Question: I have the following (sample) dataset:
'''
df <- data.table(
firm = rep(c("A","B"),each=20),
year = c(1994,1994,1994,1994,1994,1994,1994,1994,1994,1994,2000,2000,2000,2002,2002,2002,2003,2003,2003,2003,1975,1975,1975,1975,1975,1975,1976,1976,1977,1977,1977,1977,1977,1977,1977,1977,1977,1978,1978,1978),
patent_number=c(<PHONE>,<PHONE>,<PHONE>,<PHONE>,<PHONE>,<PHONE>,<PHONE>,<PHONE>,<PHONE>,<PHONE>,<PHONE>,<PHONE>,<PHONE>,<PHONE>,<PHONE>,<PHONE>,<PHONE>,<PHONE>,<PHONE>,<PHONE>,<PHONE>,<PHONE>,<PHONE>,<PHONE>,<PHONE>,<PHONE>,<PHONE>,<PHONE>,<PHONE>,<PHONE>,<PHONE>,<PHONE>,<PHONE>,<PHONE>,<PHONE>,<PHONE>,<PHONE>,<PHONE>,<PHONE>,<PHONE>),
class=c("73","73","73","73","73","73","73","73","73","73","165","165","165","73","73","73","434","73","73","73","463","463","463","463","463","463","348","348","361","361","361","361","361","361","361","361","361","707","707","707"),
sub_class=c("147","12.07","12.08","147","116.03","184","185","186","198","210","144",
"147","140","147","E29.272","E29.309","59","147","E29.272","E29.309","3","168",
"473","960","552","31","701","593","91.2","72","58","59","111",
"222","93.05","117","709","104.1","93.25","552"),
sub_new_I = c(0,0,0,0,0,0,0,0,0,0,0,1,0,1,0,0,0,1,1,1,0,0,0,0,0,0,0,0,0,0,0,1,0,0,0,0,0,0,0,1)
)
> df
firm year patent_number class sub_class sub_new_I
1: A 1994 <PHONE> 73 147 0
2: A 1994 <PHONE> 73 12.07 0
3: A 1994 <PHONE> 73 12.08 0
4: A 1994 <PHONE> 73 147 0
5: A 1994 <PHONE> 73 116.03 0
6: A 1994 <PHONE> 73 184 0
7: A 1994 <PHONE> 73 185 0
8: A 1994 <PHONE> 73 186 0
9: A 1994 <PHONE> 73 198 0
10: A 1994 <PHONE> 73 210 0
11: A 2000 <PHONE> 165 144 0
12: A 2000 <PHONE> 165 147 1
13: A 2000 <PHONE> 165 140 0
14: A 2002 <PHONE> 73 147 1
15: A 2002 <PHONE> 73 E29.272 0
16: A 2002 <PHONE> 73 E29.309 0
17: A 2003 <PHONE> 434 59 0
18: A 2003 <PHONE> 73 147 1
19: A 2003 <PHONE> 73 E29.272 1
20: A 2003 <PHONE> 73 E29.309 1
21: B 1975 <PHONE> 463 3 0
22: B 1975 <PHONE> 463 168 0
23: B 1975 <PHONE> 463 473 0
24: B 1975 <PHONE> 463 960 0
25: B 1975 <PHONE> 463 552 0
26: B 1975 <PHONE> 463 31 0
27: B 1976 <PHONE> 348 701 0
28: B 1976 <PHONE> 348 593 0
29: B 1977 <PHONE> 361 91.2 0
30: B 1977 <PHONE> 361 72 0
31: B 1977 <PHONE> 361 58 0
32: B 1977 <PHONE> 361 59 0
33: B 1977 <PHONE> 361 111 0
34: B 1977 <PHONE> 361 222 0
35: B 1977 <PHONE> 361 93.05 0
36: B 1977 <PHONE> 361 117 0
37: B 1977 <PHONE> 361 709 0
38: B 1978 <PHONE> 707 104.1 0
39: B 1978 <PHONE> 707 93.25 0
40: B 1978 <PHONE> 707 552 1
'''
The column 'sub_new_I' indicates whether a firm has previously filed a patent in that specific subclass (by a binary indicator).
My goal is to apply a time discount to decrease the value of more distant history. The logic is that a subclass that appears 10 years ago is different from the one that was filed 2 years ago. To do this, I want to rely on an exponential discount with a power less than 1, explained as follows:
For example, Firm A has filed a patent (with 'patent_number' = <PHONE>) in 2000 which includes subclass 147. The same subclass appears in year 1994 as well ('patent_number'=<PHONE>). The indicator ('sub_class_I') is therefore equal to 1 in year 2000. But applying the time discount, I want the indicator to be exp(-( (2000-1994)/5 ) )=0.301.
Essentially, the discount factor is given by this formula:

Here, the constant for knowledge loss is equal to 5. (This means that the denominator is equal to 5 in all calculations).
The desired output is, therefore:
'''
> df
firm year patent_number class sub_class sub_new_I discounted_I
1: A 1994 <PHONE> 73 147 0 0.0000
2: A 1994 <PHONE> 73 12.07 0 0.0000
3: A 1994 <PHONE> 73 12.08 0 0.0000
4: A 1994 <PHONE> 73 147 0 0.0000
5: A 1994 <PHONE> 73 116.03 0 0.0000
6: A 1994 <PHONE> 73 184 0 0.0000
7: A 1994 <PHONE> 73 185 0 0.0000
8: A 1994 <PHONE> 73 186 0 0.0000
9: A 1994 <PHONE> 73 198 0 0.0000
10: A 1994 <PHONE> 73 210 0 0.0000
11: A 2000 <PHONE> 165 144 0 0.0000
12: A 2000 <PHONE> 165 147 1 0.3012
13: A 2000 <PHONE> 165 140 0 0.0000
14: A 2002 <PHONE> 73 147 1 0.6703
15: A 2002 <PHONE> 73 E29.272 0 0.0000
16: A 2002 <PHONE> 73 E29.309 0 0.0000
17: A 2003 <PHONE> 434 59 0 0.0000
18: A 2003 <PHONE> 73 147 1 0.8187
19: A 2003 <PHONE> 73 E29.272 1 0.8187
20: A 2003 <PHONE> 73 E29.309 1 0.8187
21: B 1975 <PHONE> 463 3 0 0.0000
22: B 1975 <PHONE> 463 168 0 0.0000
23: B 1975 <PHONE> 463 473 0 0.0000
24: B 1975 <PHONE> 463 960 0 0.0000
25: B 1975 <PHONE> 463 552 0 0.0000
26: B 1975 <PHONE> 463 31 0 0.0000
27: B 1976 <PHONE> 348 701 0 0.0000
28: B 1976 <PHONE> 348 593 0 0.0000
29: B 1977 <PHONE> 361 91.2 0 0.0000
30: B 1977 <PHONE> 361 72 0 0.0000
31: B 1977 <PHONE> 361 58 0 0.0000
32: B 1977 <PHONE> 361 59 0 0.0000
33: B 1977 <PHONE> 361 111 0 0.0000
34: B 1977 <PHONE> 361 222 0 0.0000
35: B 1977 <PHONE> 361 93.05 0 0.0000
36: B 1977 <PHONE> 361 117 0 0.0000
37: B 1977 <PHONE> 361 709 0 0.0000
38: B 1978 <PHONE> 707 104.1 0 0.0000
39: B 1978 <PHONE> 707 93.25 0 0.0000
40: B 1978 <PHONE> 707 552 1 0.5488
'''
My dataset is big, so a 'data.table' solution greatly appreciated.
Thanks in advance for any help.
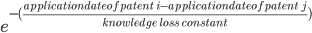
Answer: Create a row index column on the dataset with '.I', subset the data for thos 'sub_class' where 'sub_new_I' is 1, get the 'unique' rows by 'firm', 'year', 'subclass', then grouped by 'firm', 'sub_class', create the discounted_I column by taking the 'lag' of negative 'exp' of difference between the next 'year' ('lead') and the 'year' divided by 5 ('newdf'). Then, do a join with the original data 'on' 'rn'
'''
df[, rn := .I]
newdf <- unique(df[df[, sub_class %in% sub_class[sub_new_I == 1]]],
by = c('firm', 'year', 'sub_class'))[, discounted_I :=
shift(exp(-(shift(year, type = 'lead') -
year)/5)), .(firm, sub_class)]
df[newdf, discounted_I := discounted_I, on = .(rn)]
'''
-output
'''
firm year patent_number class sub_class sub_new_I rn discounted_I
1: A 1994 <PHONE> 73 147 0 1 NA
2: A 1994 <PHONE> 73 12.07 0 2 NA
3: A 1994 <PHONE> 73 12.08 0 3 NA
4: A 1994 <PHONE> 73 147 0 4 NA
5: A 1994 <PHONE> 73 116.03 0 5 NA
6: A 1994 <PHONE> 73 184 0 6 NA
7: A 1994 <PHONE> 73 185 0 7 NA
8: A 1994 <PHONE> 73 186 0 8 NA
9: A 1994 <PHONE> 73 198 0 9 NA
10: A 1994 <PHONE> 73 210 0 10 NA
11: A 2000 <PHONE> 165 144 0 11 NA
12: A 2000 <PHONE> 165 147 1 12 <PHONE>
13: A 2000 <PHONE> 165 140 0 13 NA
14: A 2002 <PHONE> 73 147 1 14 <PHONE>
15: A 2002 <PHONE> 73 E29.272 0 15 NA
16: A 2002 <PHONE> 73 E29.309 0 16 NA
17: A 2003 <PHONE> 434 59 0 17 NA
18: A 2003 <PHONE> 73 147 1 18 <PHONE>
19: A 2003 <PHONE> 73 E29.272 1 19 <PHONE>
20: A 2003 <PHONE> 73 E29.309 1 20 <PHONE>
21: B 1975 <PHONE> 463 3 0 21 NA
22: B 1975 <PHONE> 463 168 0 22 NA
23: B 1975 <PHONE> 463 473 0 23 NA
24: B 1975 <PHONE> 463 960 0 24 NA
25: B 1975 <PHONE> 463 552 0 25 NA
26: B 1975 <PHONE> 463 31 0 26 NA
27: B 1976 <PHONE> 348 701 0 27 NA
28: B 1976 <PHONE> 348 593 0 28 NA
29: B 1977 <PHONE> 361 91.2 0 29 NA
30: B 1977 <PHONE> 361 72 0 30 NA
31: B 1977 <PHONE> 361 58 0 31 NA
32: B 1977 <PHONE> 361 59 1 32 NA
33: B 1977 <PHONE> 361 111 0 33 NA
34: B 1977 <PHONE> 361 222 0 34 NA
35: B 1977 <PHONE> 361 93.05 0 35 NA
36: B 1977 <PHONE> 361 117 0 36 NA
37: B 1977 <PHONE> 361 709 0 37 NA
38: B 1978 <PHONE> 707 104.1 0 38 NA
39: B 1978 <PHONE> 707 93.25 0 39 NA
40: B 1978 <PHONE> 707 552 1 40 <PHONE>
'''